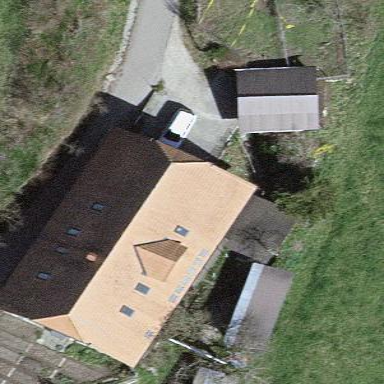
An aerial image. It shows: Farm building.